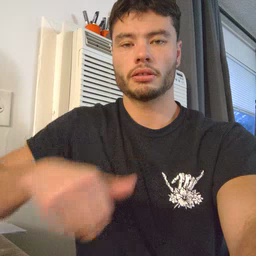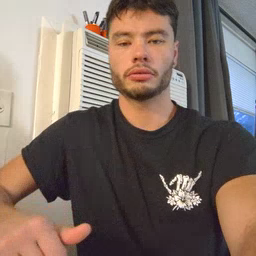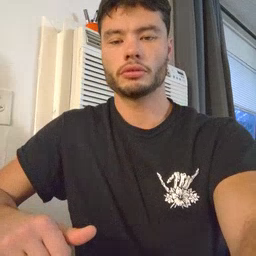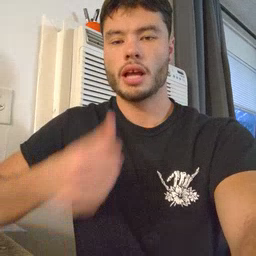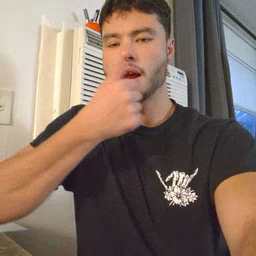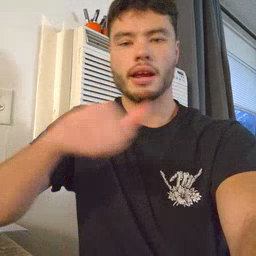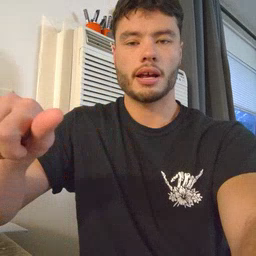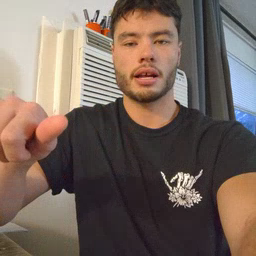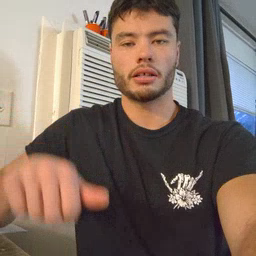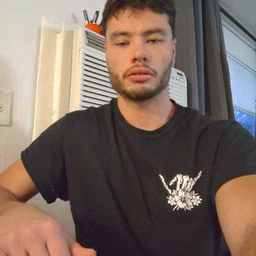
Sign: any